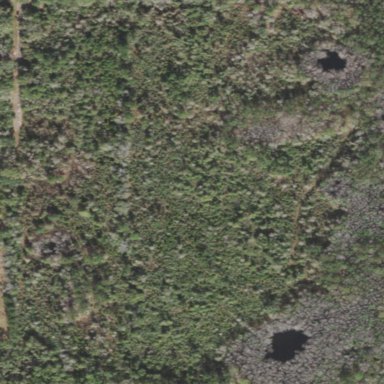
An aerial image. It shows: Area covered in scrub vegetation.